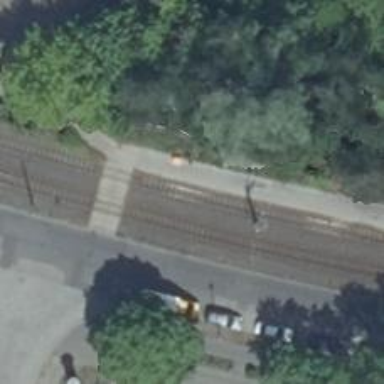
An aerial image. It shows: Tram stop position for public transport.